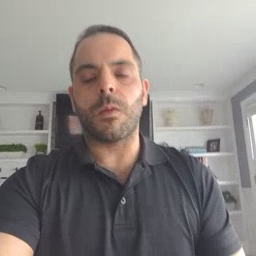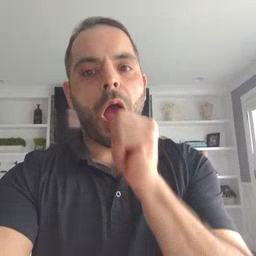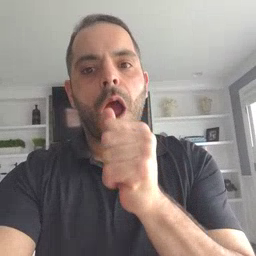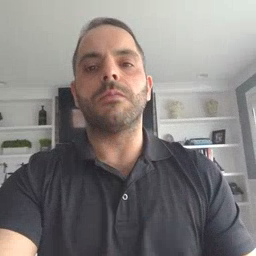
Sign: nuts